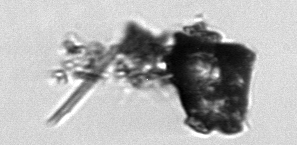
Label: Delphineis